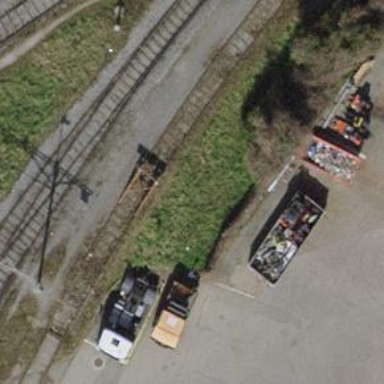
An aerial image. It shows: Single-track electrified railway spur with contact line for service.